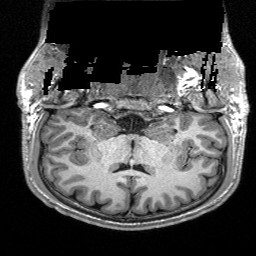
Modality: T1w
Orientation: sagittal
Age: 19
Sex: male
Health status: healthy
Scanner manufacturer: siemens
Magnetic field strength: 3 T
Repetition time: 3.2 s